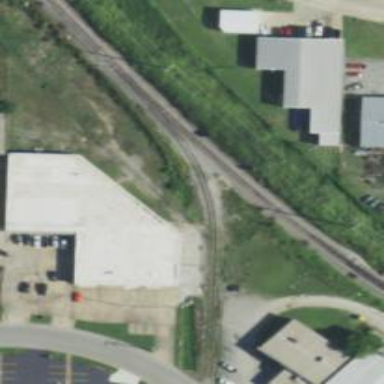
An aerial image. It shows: Disused railway spur service.